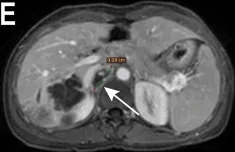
MRI evaluation during preoperative systemic treatment. Indicate the lesion located in the tumorigenic thrombus of the inferior vena cava,. The maximum diameter of the lesion in. Were 3.92cm, 3.28cm, and 3.00cm. Arrows in the figures indicate the position of lesions.
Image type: radiology (mri)